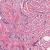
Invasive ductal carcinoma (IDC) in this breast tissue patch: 1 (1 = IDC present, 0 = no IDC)